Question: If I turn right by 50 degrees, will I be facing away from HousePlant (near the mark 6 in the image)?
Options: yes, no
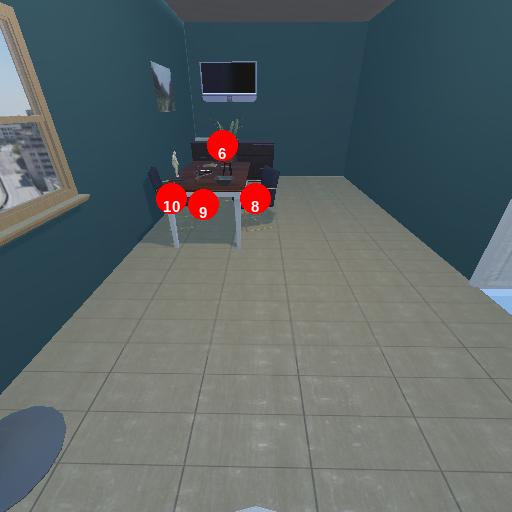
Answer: yes